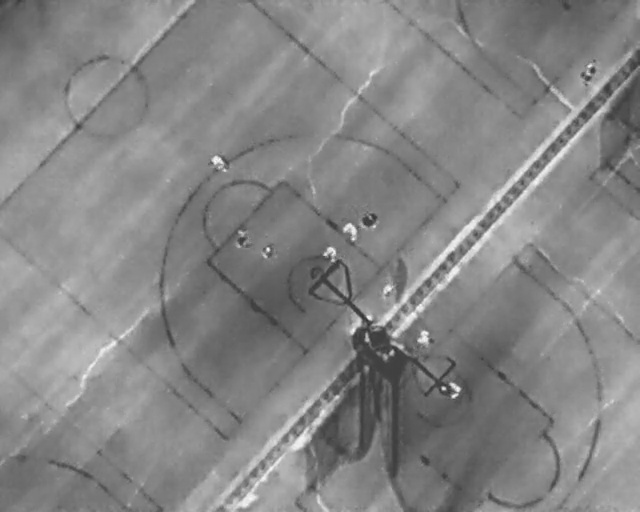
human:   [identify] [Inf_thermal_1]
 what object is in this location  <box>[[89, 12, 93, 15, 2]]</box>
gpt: <ref>1 large person at the top right</ref>